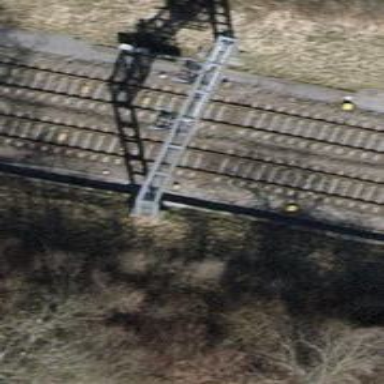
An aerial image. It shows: Railway signal.